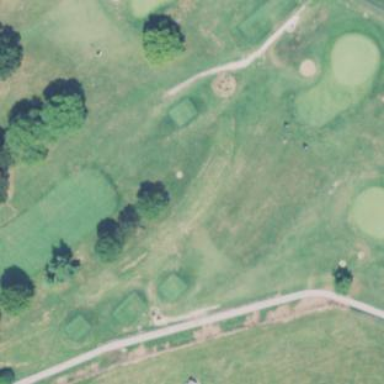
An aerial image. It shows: Rough area on grassy golf course.